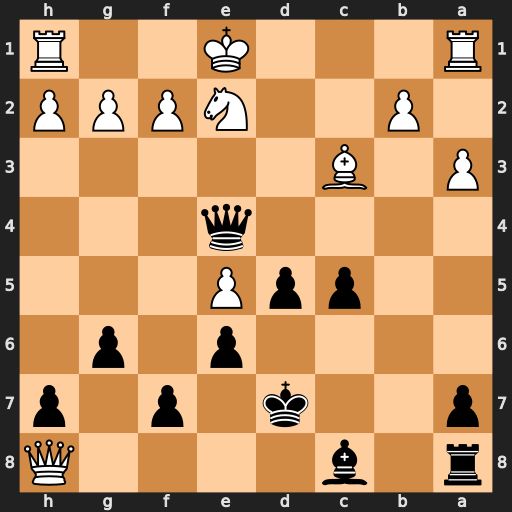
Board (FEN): r1b4Q/p2k1p1p/4p1p1/2ppP3/4q3/P1B5/1P2NPPP/R3K2R
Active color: b
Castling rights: KQ
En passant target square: -
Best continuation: Ba6 O-O Rxh8